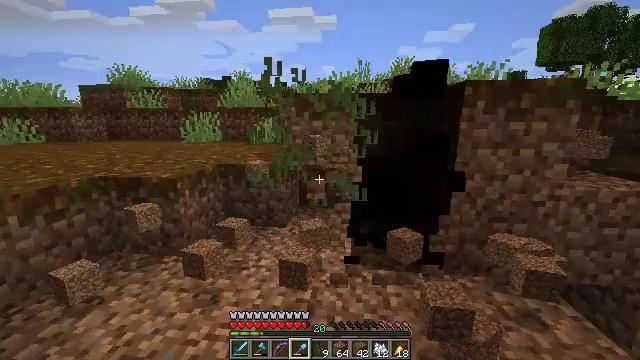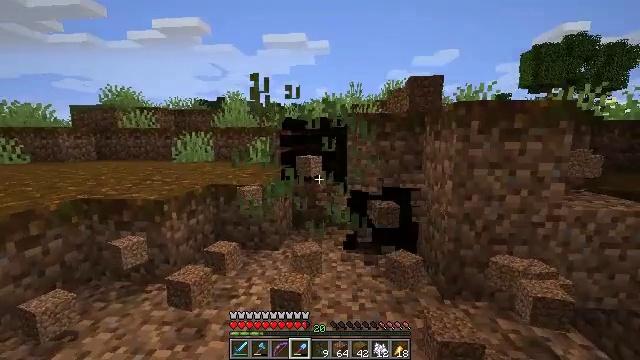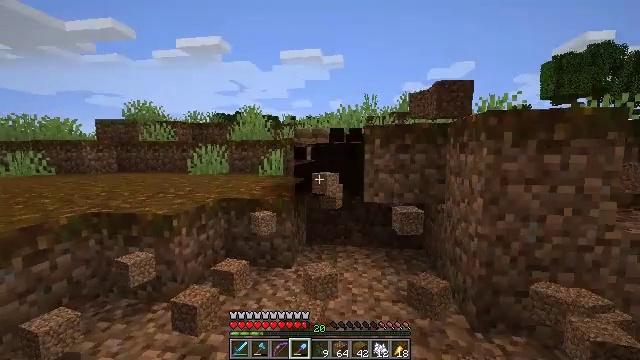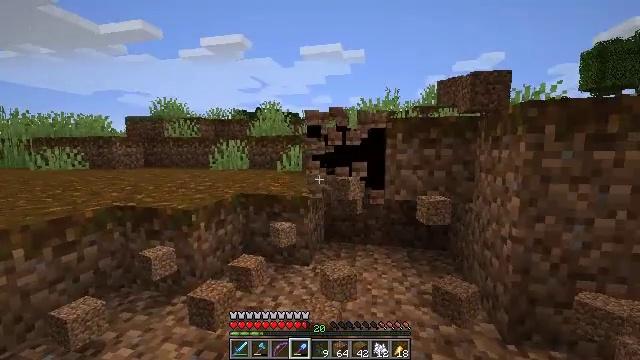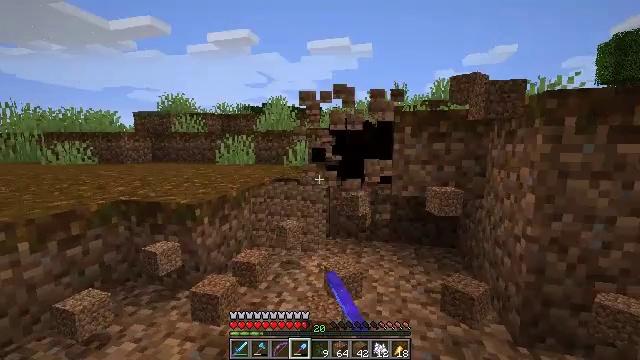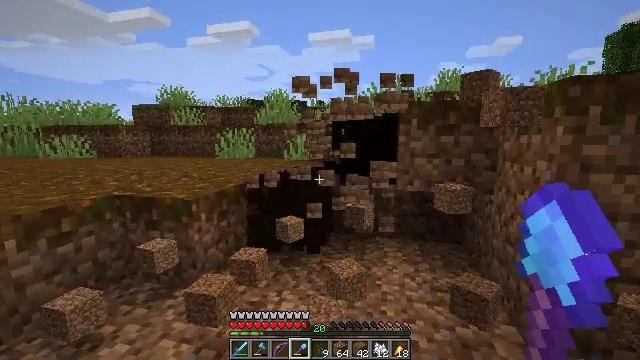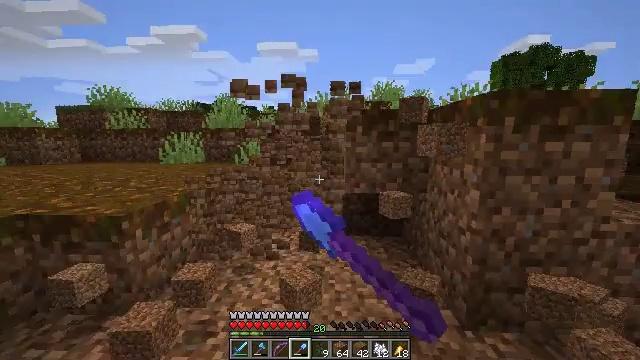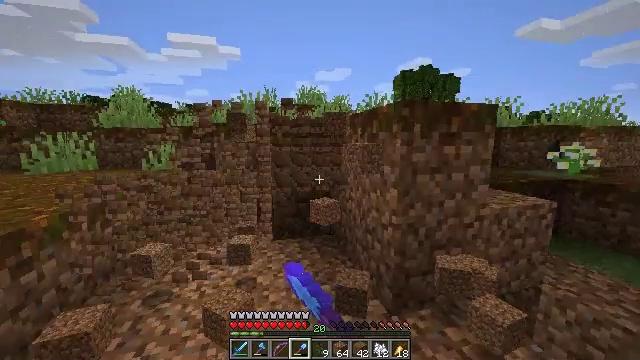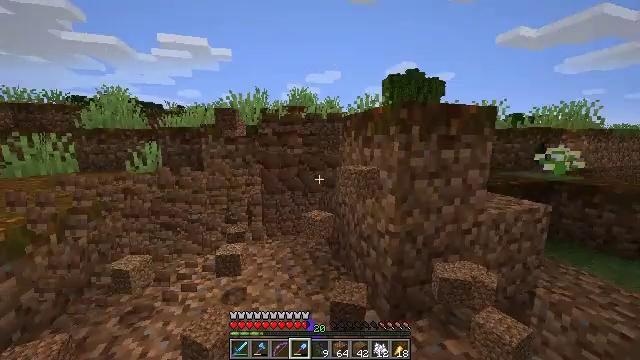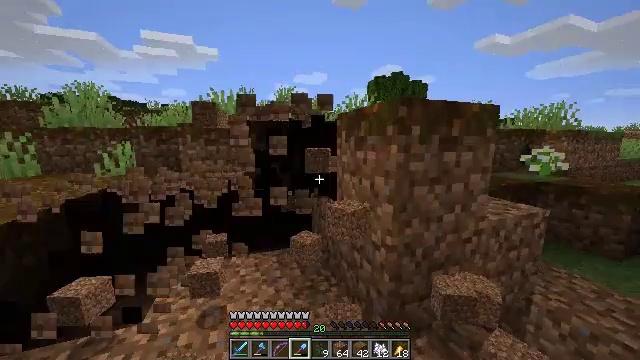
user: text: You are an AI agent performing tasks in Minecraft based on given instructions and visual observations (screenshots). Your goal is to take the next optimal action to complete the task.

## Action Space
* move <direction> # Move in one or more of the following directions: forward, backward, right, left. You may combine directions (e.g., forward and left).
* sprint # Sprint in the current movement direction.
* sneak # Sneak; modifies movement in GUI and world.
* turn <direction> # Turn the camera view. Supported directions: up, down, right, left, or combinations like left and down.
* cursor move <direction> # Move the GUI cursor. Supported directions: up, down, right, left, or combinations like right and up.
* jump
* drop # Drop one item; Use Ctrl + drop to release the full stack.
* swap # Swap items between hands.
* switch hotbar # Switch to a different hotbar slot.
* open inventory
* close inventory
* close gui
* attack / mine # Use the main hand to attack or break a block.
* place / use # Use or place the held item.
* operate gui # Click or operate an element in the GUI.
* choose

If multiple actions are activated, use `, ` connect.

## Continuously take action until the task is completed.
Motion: motion action
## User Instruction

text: Dig into the ground to collect podzol.
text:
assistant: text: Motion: move forward, turn right and up, attack / mine
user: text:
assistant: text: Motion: turn left and up, attack / mine
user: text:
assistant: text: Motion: turn left, attack / mine
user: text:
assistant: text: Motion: turn left and down, attack / mine
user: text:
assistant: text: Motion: move forward, turn down, attack / mine
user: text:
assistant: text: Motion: move forward, turn right, attack / mine
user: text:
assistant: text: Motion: move forward, turn right, attack / mine
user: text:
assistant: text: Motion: move forward, turn right, attack / mine
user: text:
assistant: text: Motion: move forward, turn right, attack / mine
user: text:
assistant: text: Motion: attack / mine